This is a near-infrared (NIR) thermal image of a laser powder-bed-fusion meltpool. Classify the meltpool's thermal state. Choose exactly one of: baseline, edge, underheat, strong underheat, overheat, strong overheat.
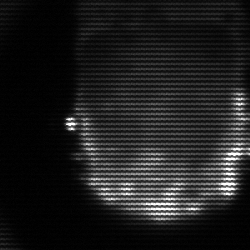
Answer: baseline